Question: In css column, how can I make the background 100% of the height, even if content is empty?
I tried 'height: 100%;', 'display: block;', but nothing seems working!
The background (height) fills up till the content height. Then below that it is completely empty! Please check the screenshot attached below:

CSS Code that I am using is as follows:
'''
.computer-wrapper{
width: 1000px;
margin: 0 auto;
border: 1px solid #7771a0;
border-radius: 5px;
min-height: 600px;
}
.computer-left-column{
width: 200px;
float: left;
background-color: #7771a0;
}
.computer-middle-column{
width: 600px;
float: left;
background-color: green;
}
.computer-right-column{
width: 200px;
float: right;
background-color: blue;
}
'''
In HTML side, I am using the following:
'''
<!-- left column start -->
<div class="computer-left-column">
<ul id="treemenu" class="treeview">
<li>Scripts
<ul>
<li><a href="#">ASP.NET Scripts</a></li>
<li><a href="#">PHP Scripts</a></li>
<li><a href="#">CMS Modules &amp; Plugins</a></li>
</ul>
</li>
<li>Software
<ul>
<li><a href="#">Windows</a></li>
<li><a href="#">Linux</a></li>
<li><a href="#">MAC</a></li>
</ul>
</li>
</ul>
<script type="text/javascript">
ddtreemenu.createTree("treemenu", false)
</script>
</div>
<!-- left column end -->
<!-- middle column start -->
<div class="computer-middle-column">
Main Content Area
</div>
<!-- middle column end -->
<!-- right column start -->
<div class="computer-right-column">
Right Sidebar Advertisement Area
</div>
<!-- right column end -->
'''
Any suggestion how I can fix this?
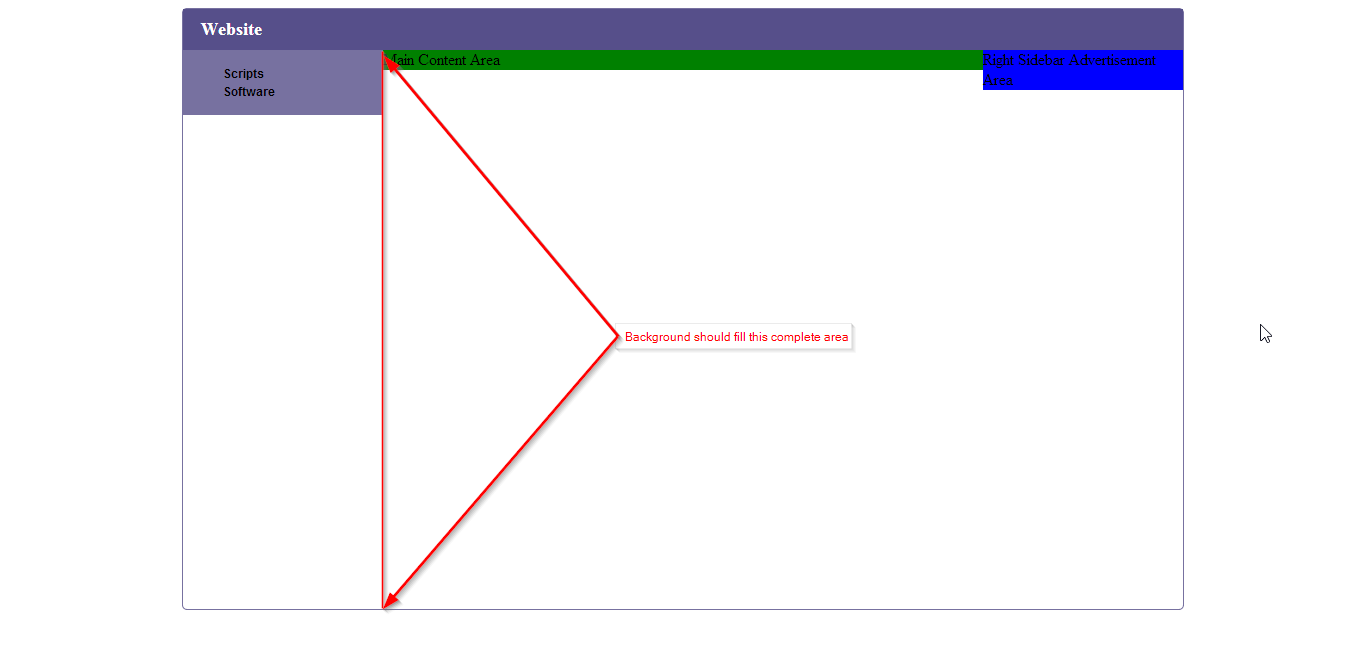
Answer: set on css 'height:100vh;'
'''
.computer-middle-column{
height:100vh;
}
.computer-wrapper{
height: 100vh;
overflow: hidden;
}
'''
<URL>